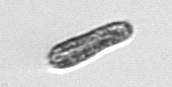
Label: Pseudochattonella_farcimen